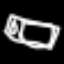
Label: bed